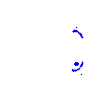
Particle: proton